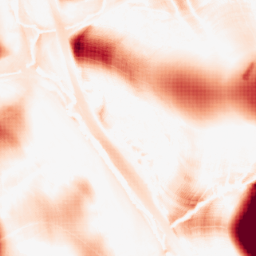
Category: morphological
Decomposition family: morphological
Decomposition parameters: operation: opening
size: 50
Upsampling method: sinc_blackman
Upsampling parameters: scale: 8
kernel_size: 16
Upsampling scale: 8